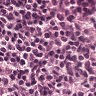
Metastatic tissue present: no